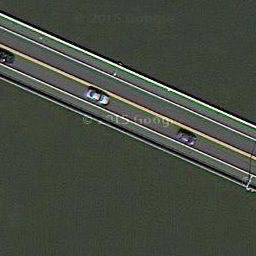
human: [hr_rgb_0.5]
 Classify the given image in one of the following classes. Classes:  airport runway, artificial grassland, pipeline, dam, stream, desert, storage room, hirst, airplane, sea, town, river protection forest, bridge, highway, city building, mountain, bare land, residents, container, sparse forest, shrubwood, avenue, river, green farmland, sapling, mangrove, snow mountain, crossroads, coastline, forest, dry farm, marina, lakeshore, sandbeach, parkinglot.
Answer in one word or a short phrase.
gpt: bridge